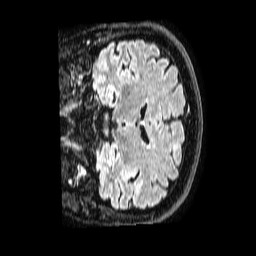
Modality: FLAIR
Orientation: coronal
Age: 55
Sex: female
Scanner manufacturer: philips
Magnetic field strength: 1.5 T
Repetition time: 4.8 s
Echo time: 0.3 s